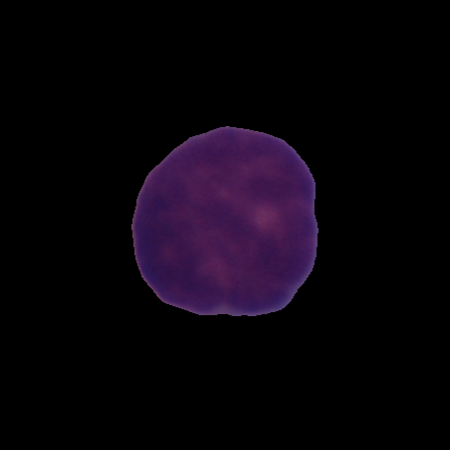
Label: cancer